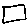
Label: square